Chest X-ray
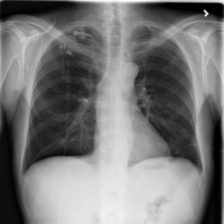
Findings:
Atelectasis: negative
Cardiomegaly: negative
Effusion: negative
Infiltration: negative
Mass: negative
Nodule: negative
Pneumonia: negative
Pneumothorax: negative
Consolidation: negative
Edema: negative
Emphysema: negative
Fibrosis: negative
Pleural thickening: negative
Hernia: negative